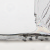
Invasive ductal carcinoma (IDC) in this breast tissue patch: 0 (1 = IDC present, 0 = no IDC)